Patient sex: M
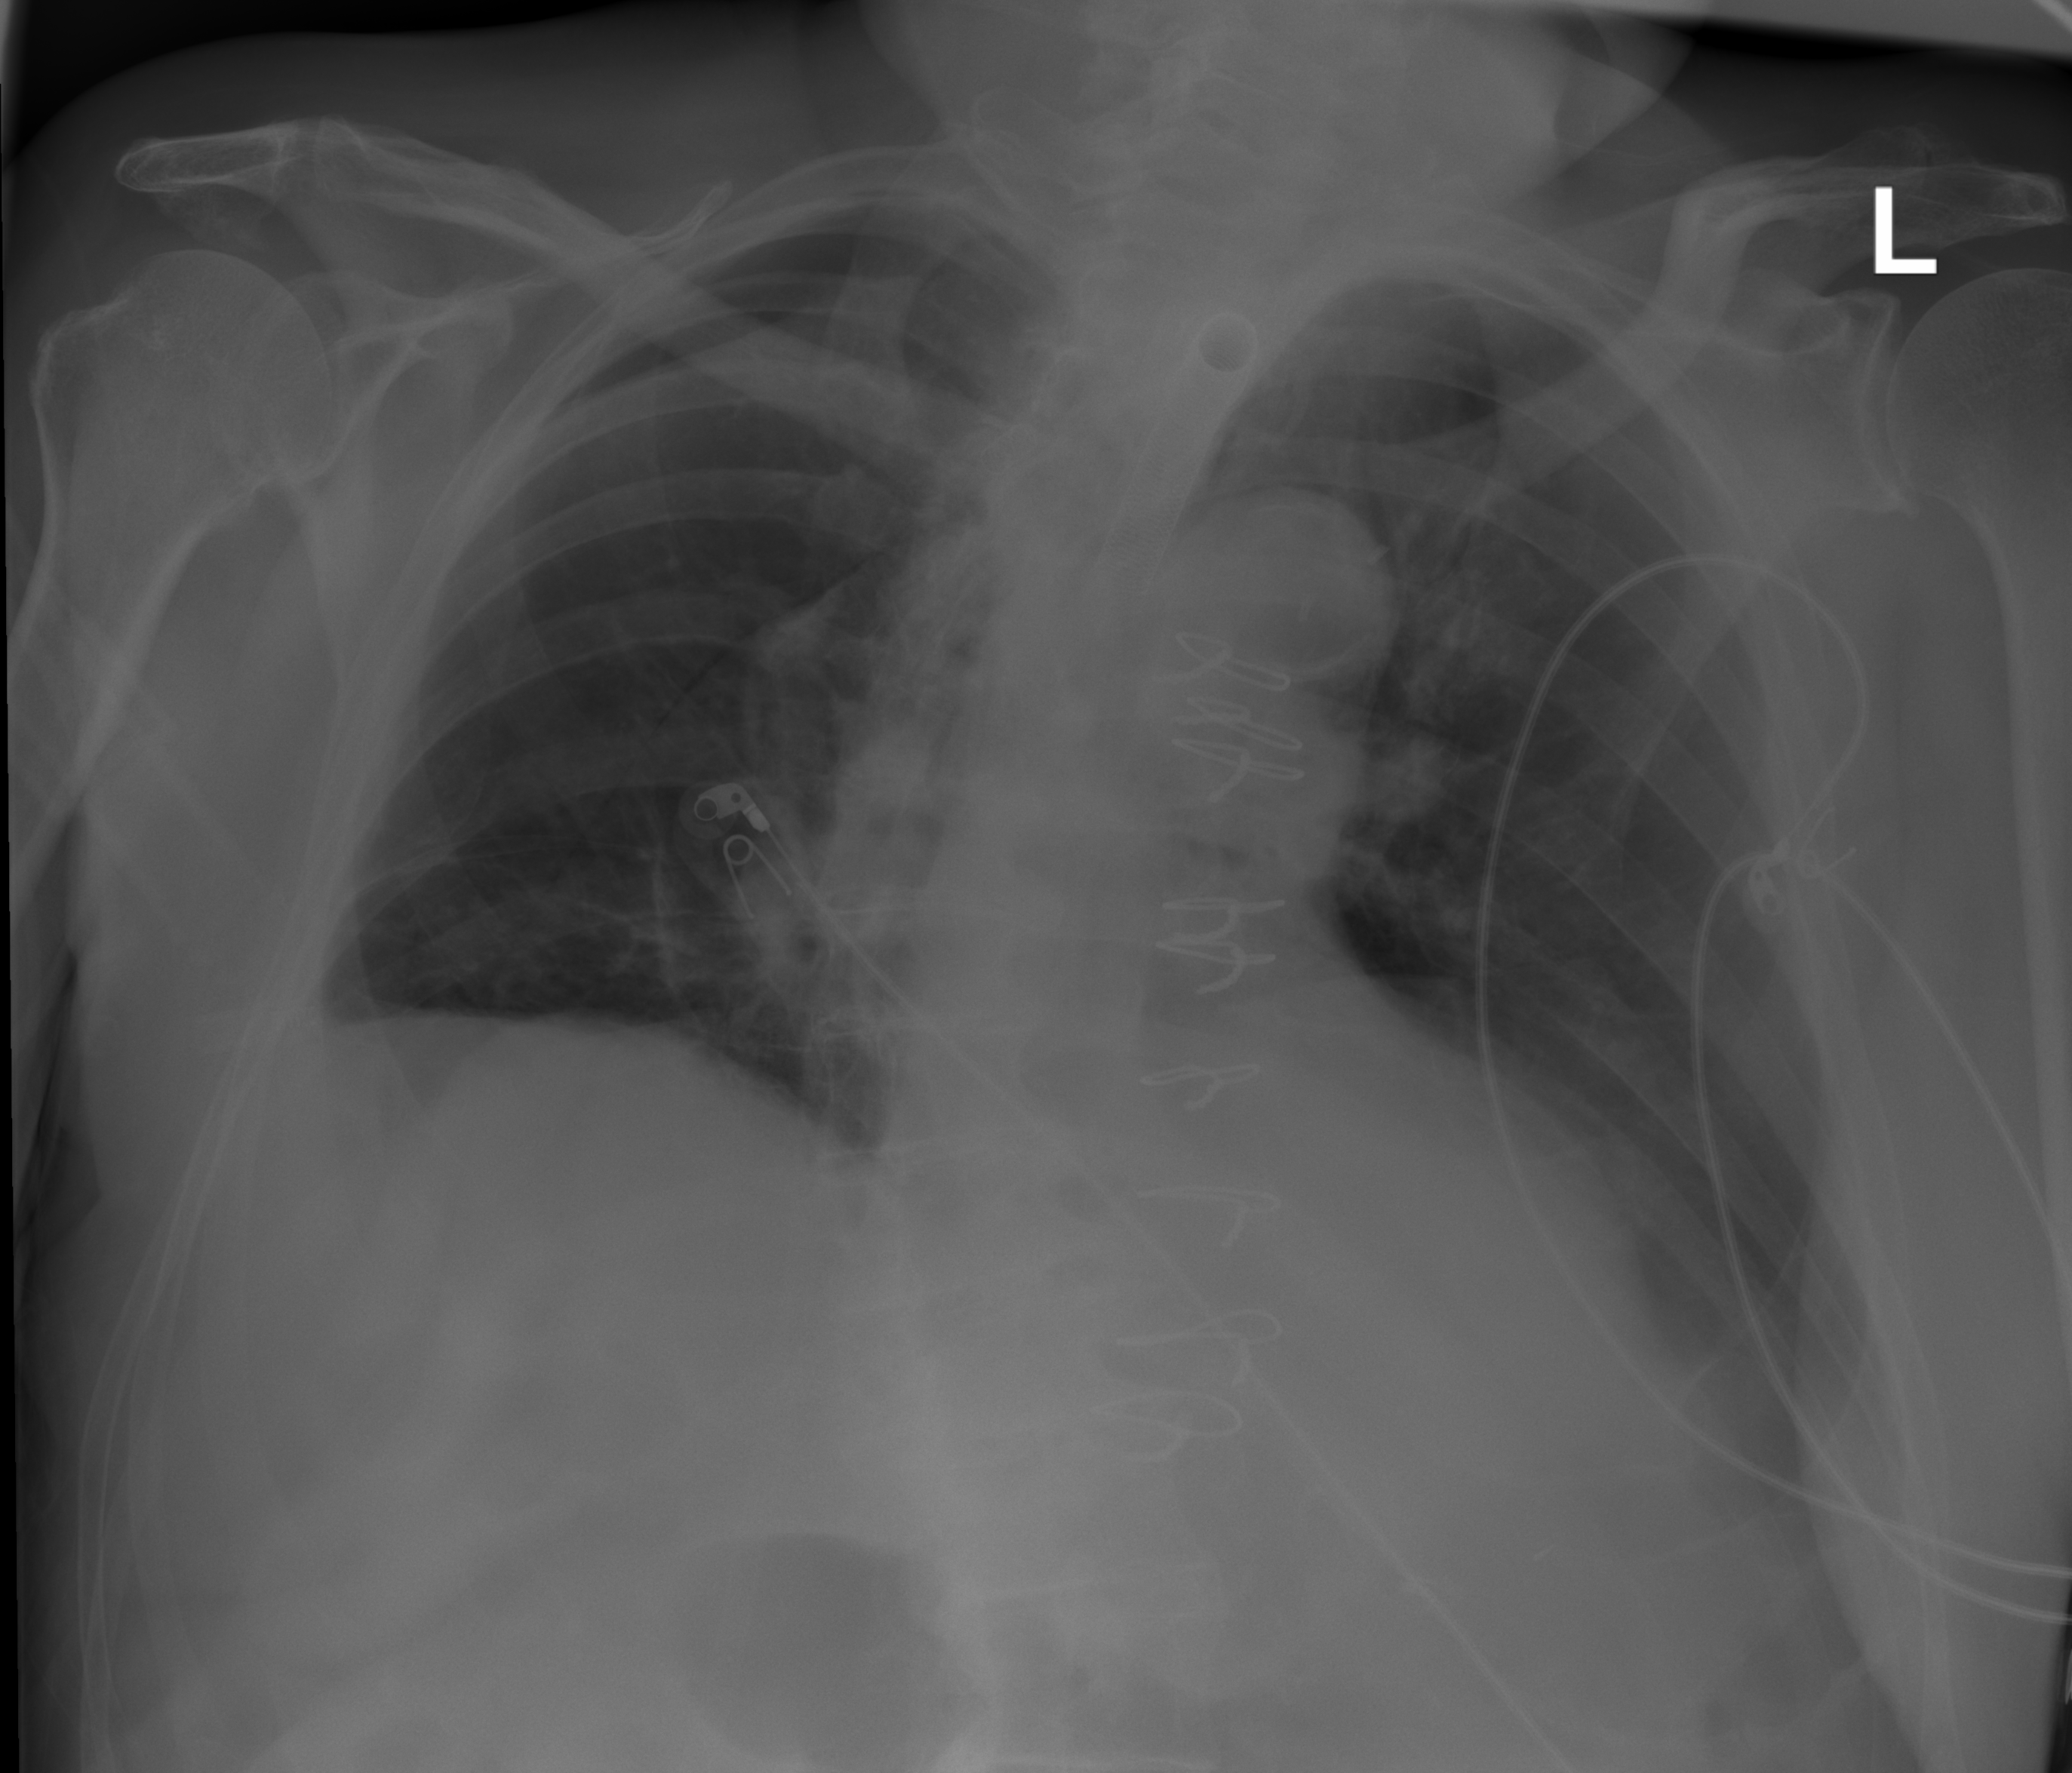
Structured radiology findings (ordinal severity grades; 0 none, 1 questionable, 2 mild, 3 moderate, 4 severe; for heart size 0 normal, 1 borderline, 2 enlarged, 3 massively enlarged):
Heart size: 0
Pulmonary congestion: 0
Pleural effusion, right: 2
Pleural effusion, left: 2
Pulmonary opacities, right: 0
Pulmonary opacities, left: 1
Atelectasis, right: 2
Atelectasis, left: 2